Question: I'm working on putting together a pretty basic stacked bar chart using Primefaces. The chart itself seems to build just fine. However, the legend is being placed over the chart data. I know you can move the legend to any compass ordinal (n, s, w, e, se, sw, ne, nw), but I'd actually like to move it OFF the data.
The code to get it in:
'''
<p:barChart id="stackedKWH" value="#{kwhSalesBeanManager.kwhSalesChart}" legendPosition="e" style="height:300px;width:800px" title="kWh Sales by Type" stacked="true" barMargin="10" min="0" max="125000000" />
'''
And what it currently looks like. Would like to move that legend off the chart to the right.

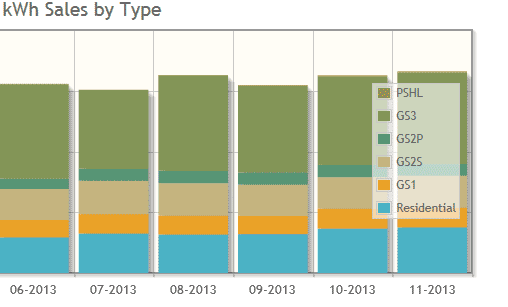
Answer: Try to add this :
'''
function extLegend()
{
this.cfg.legend= {
show: true,
location: 's',
placement: 'outsideGrid'
};
}
'''
and add this inside your 'barChart' component :
'''
extender="extLegend"
'''